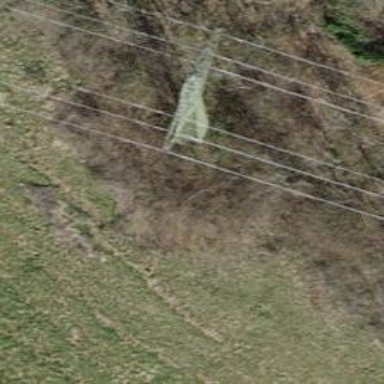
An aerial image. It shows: Lattice structure tower used for power distribution.